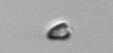
Label: Pyramimonas